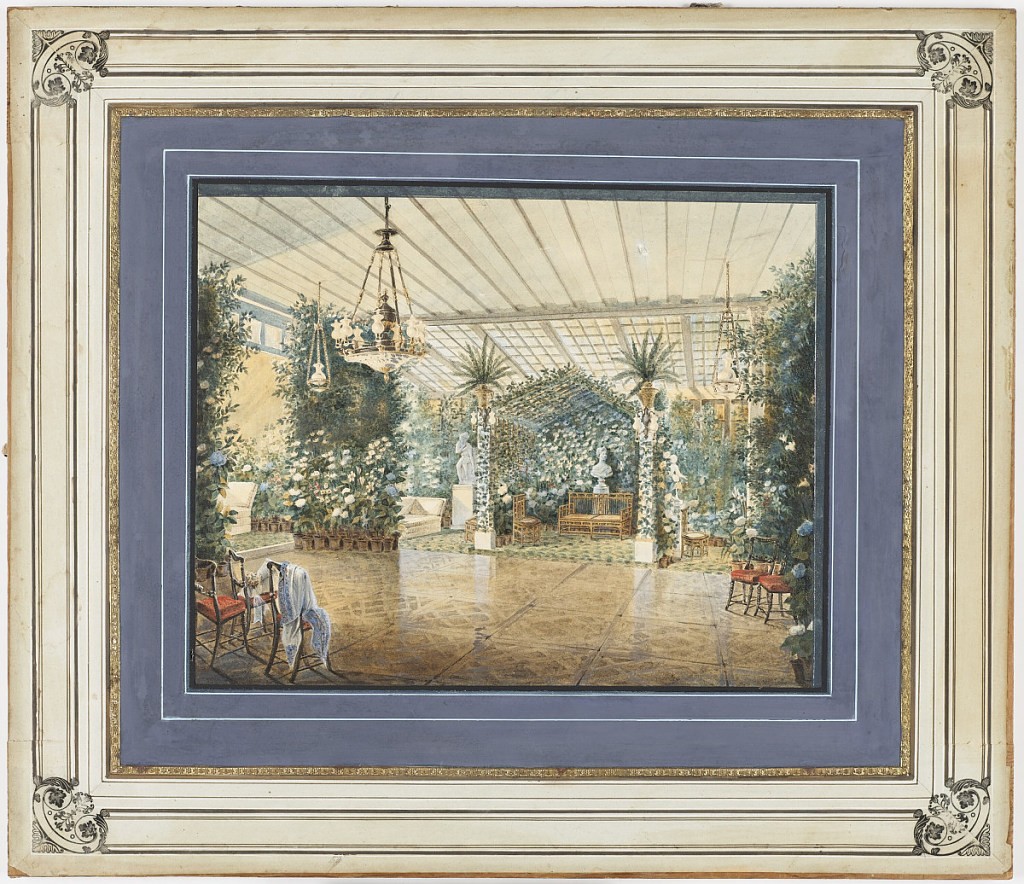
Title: A Russian Winter Garden
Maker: Vasily Semenovic Sadovnikov, 1800 – 1879
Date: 1835–38
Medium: Brush and watercolor and gouache, graphite on white wove paper
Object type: Drawing
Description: This is possibly a view of the winter garden of the Pavlino Palace of the Wittgenstein family. The conservatory, here transformed for a ball, shows a floor covered with large parquet squares; a chandelier consisting of eight Argand lamps and two additional single fixtures; and chairs set about. A shawl and bouquet of flowers are placed on chairs in the left foreground. The dominant theme of the room is the exuberant display of roses and clematis and ferns, interspersed with classical marble statues.